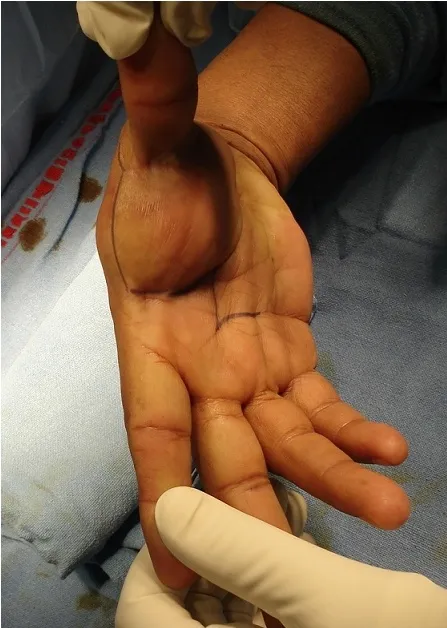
Photograph of the lesion showing the incision marking.
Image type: medical_photograph (other_medical_photograph)